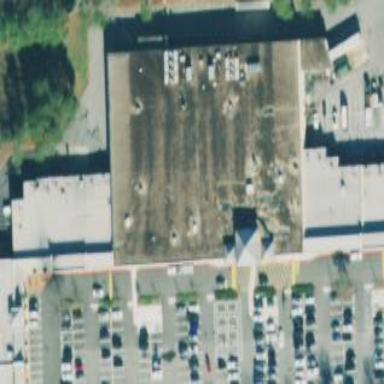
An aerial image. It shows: Part of building that houses supermarket.